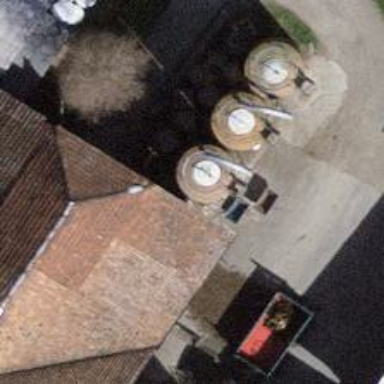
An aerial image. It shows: Silo.